Question: > > > > Hi guys, I am stuck with a stubborn problem which I am unable to solve. Am trying to compile a report wherein all the dates coming from different tables would need to come into a single date field in the report. Ofcourse, the max or the most recent date from all these date columns needs to be added to the single date column for the report. I have multiple users of multiple branches/courses for whom the report would be generated. There are multiple blogs and the latest date w.r.t to the blogtitle needs to be grouped, i.e. max(date_value) from the six date columns should give the greatest or latest date for that blogtitle.Expected Result:

'''
select u.batch_uid as ext_person_key, u.user_id, cm.batch_uid as ext_crs_key, cm.crs_id, ir.role_id as
insti_role, (CASE when b.JOURNAL_IND = 'N' then
'BLOG' else 'JOURNAL' end) as item_type, gm.title as item_name, gm.disp_title as ITEM_DISP_NAME, be.blog_pk1 as be_blogPk1, bc.blog_entry_pk1 as bc_blog_entry_pk1,bc.pk1,
b.ENTRY_mod_DATE as b_ENTRY_mod_DATE ,b.CMT_mod_DATE as BlogCmtModDate, be.CMT_mod_DATE as be_cmnt_mod_Date,
b.UPDATE_DATE as BlogUpDate, be.UPDATE_DATE as be_UPDATE_DATE,
bc.creation_date as bc_creation_date,
be.CREATOR_USER_ID as be_CREATOR_USER_ID , bc.creator_user_id as bc_creator_user_id,
b.TITLE as BlogTitle, be.TITLE as be_TITLE,
be.DESCRIPTION as be_DESCRIPTION, bc.DESCRIPTION as bc_DESCRIPTION
FROM users u
INNER JOIN insti_roles ir on u.insti_roles_pk1 = ir.pk1
INNER JOIN crs_users cu ON u.pk1 = cu.users_pk1
INNER JOIN crs_mast cm on cu.crsmast_pk1 = cm.pk1
INNER JOIN blogs b on b.crsmast_pk1 = cm.pk1
INNER JOIN blog_entry be on b.pk1=be.blog_pk1 AND be.creator_user_id = cu.pk1
LEFT JOIN blog_CMT bc on be.pk1=bc.blog_entry_pk1 and bc.CREATOR_USER_ID=cu.pk1
JOIN gradeledger_mast gm ON gm.crsmast_pk1 = cm.pk1 and b.grade_handler = gm.linkId
WHERE cu.ROLE='S' AND BE.STATUS='2' AND B.ALLOW_GRADING='Y' AND u.row_status='0'
AND u.available_ind ='Y' and cm.row_status='0' and and u.batch_uid='userA_157'
'''
> > I am getting a resultset for the above query with multiple date columns which I want > > to input into a single columnn. The dates have to be the most recent, i.e. max of the dates in the date columns. I have successfully done the Unpivot by using a view to store the above
resultset and put all the dates in one column. However, I do
want to use a view or a table to store the resultset and then do
Unipivot simply because I cannot keep creating views for every user
one would query for.The max(date_value) from the date columns need to be put in one single column. They are as follows: Apologies that I could not provide the desc of all the tables and the
fields being used.Any help to get the above mentioned max of the dates from these
multiple date columns into a single column without using a view or a
table would be greatly appreciated.*
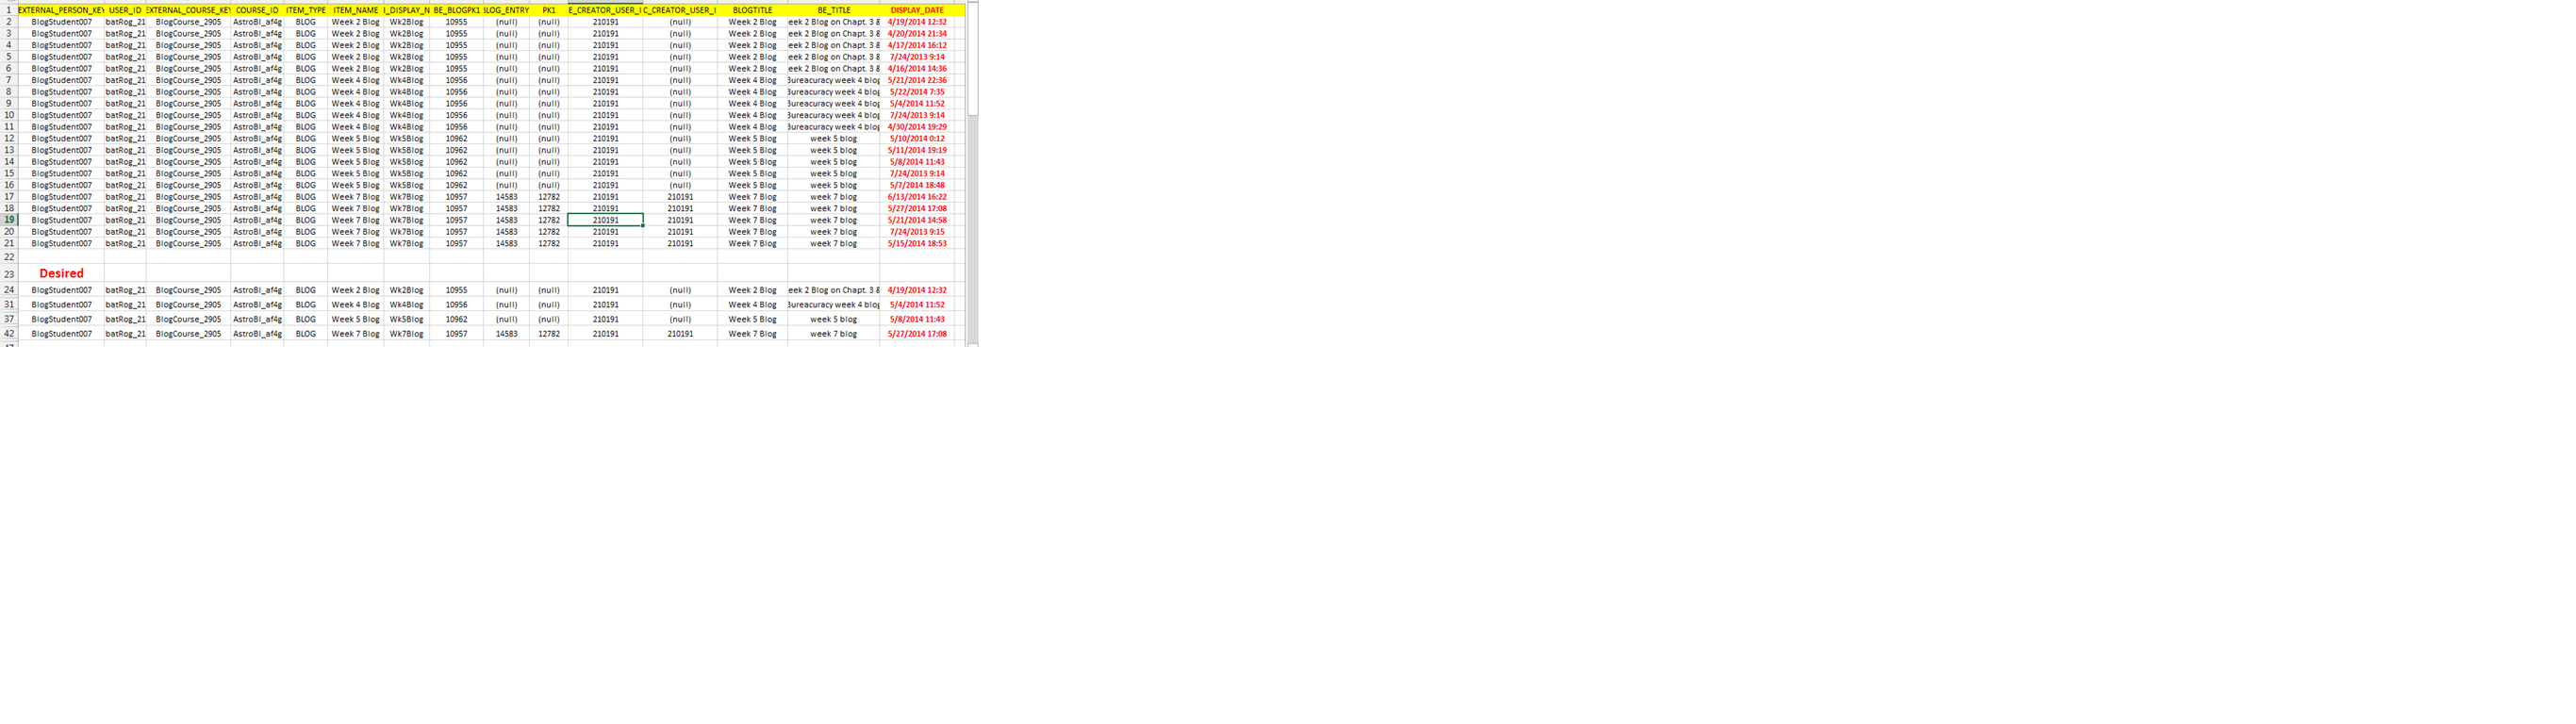
Answer: '''
select <columns>,
case
when greatest (b_ENTRY_mod_DATE) >= greatest (BlogCmtModDate) and greatest(b_ENTRY_mod_DATE) >= greatest(BlogUpDate)
then greatest( b_ENTRY_mod_DATE )
--<same implementation to compare each time BlogCmtModDate and BlogUpDate separately to get the greatest then 'date'>
,<columns>
FROM table
<rest of the query>
UNION ALL
Select <columns>,
case
when greatest (be_cmnt_mod_Date) >= greatest (be_UPDATE_DATE)
then greatest( be_cmnt_mod_Date )
when greatest (be_UPDATE_DATE) >= greatest (be_cmnt_mod_Date)
then greatest( be_UPDATE_DATE )
,<columns>
FROM table
<rest of the query>
UNION ALL
Select <columns>,
GREATEST(bc_creation_date)
,<columns>
FROM table
<rest of the query>
'''